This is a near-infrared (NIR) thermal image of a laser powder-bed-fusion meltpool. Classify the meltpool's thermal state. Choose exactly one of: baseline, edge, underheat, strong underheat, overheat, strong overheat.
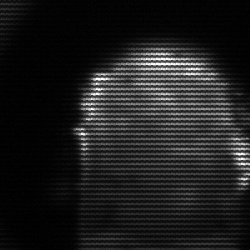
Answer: baseline